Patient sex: F
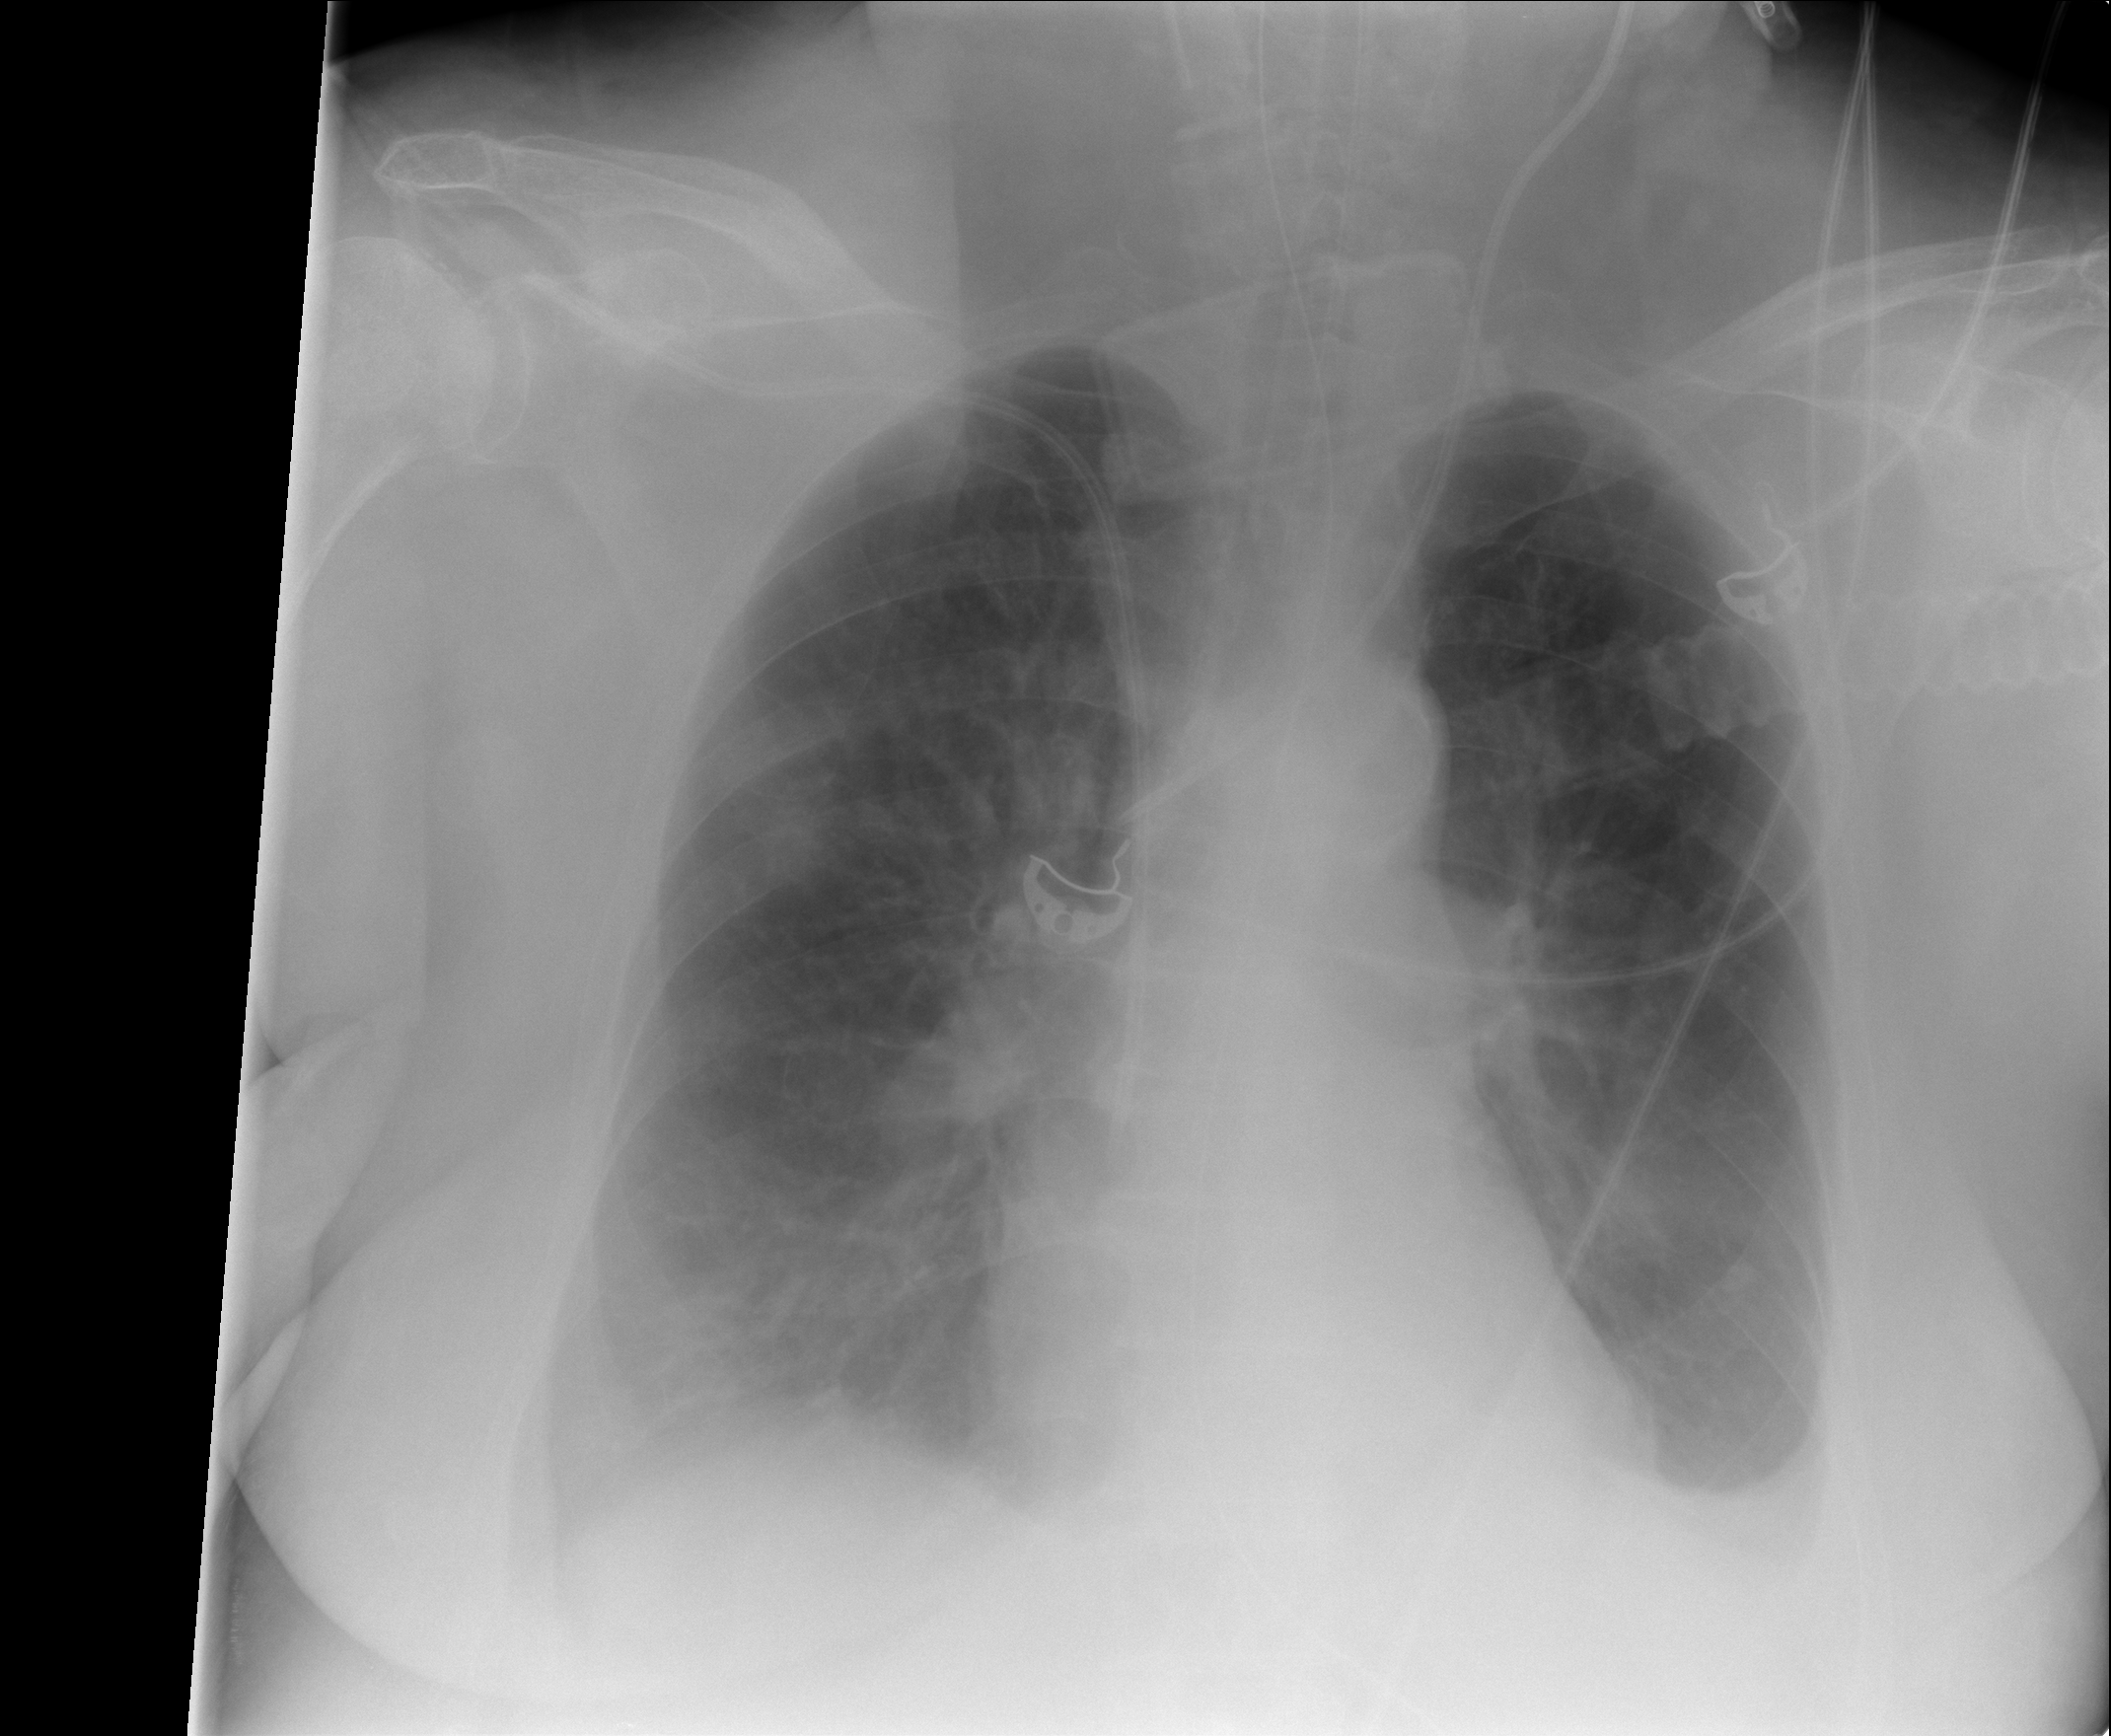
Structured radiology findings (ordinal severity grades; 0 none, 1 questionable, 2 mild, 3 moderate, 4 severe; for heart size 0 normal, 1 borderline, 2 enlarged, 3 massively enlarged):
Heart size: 0
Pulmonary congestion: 0
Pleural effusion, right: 2
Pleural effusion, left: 2
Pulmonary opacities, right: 0
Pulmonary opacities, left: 0
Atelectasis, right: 2
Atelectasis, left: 2